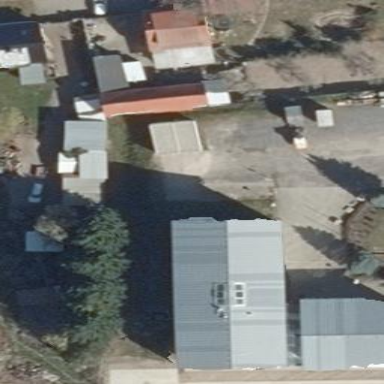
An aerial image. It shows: Public building.